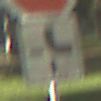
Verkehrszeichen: VerlaufVorfahrtsstrasse4
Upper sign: Stop
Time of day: MorningAfternoon
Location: Outdoor (Nature)
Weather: Clear
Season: NotSpecified
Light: Natural